Interaction volume radius: 5 \u00c5
Interaction volume height: 25 \u00c5
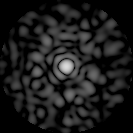
Disorder parameter: 0.8305